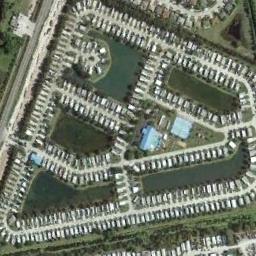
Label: mobile_home_park